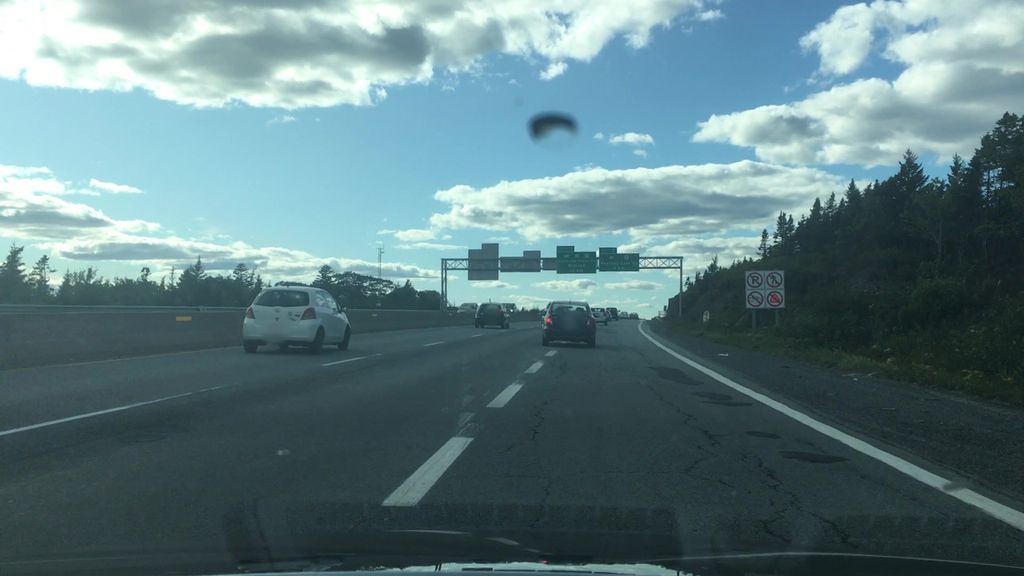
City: halifax